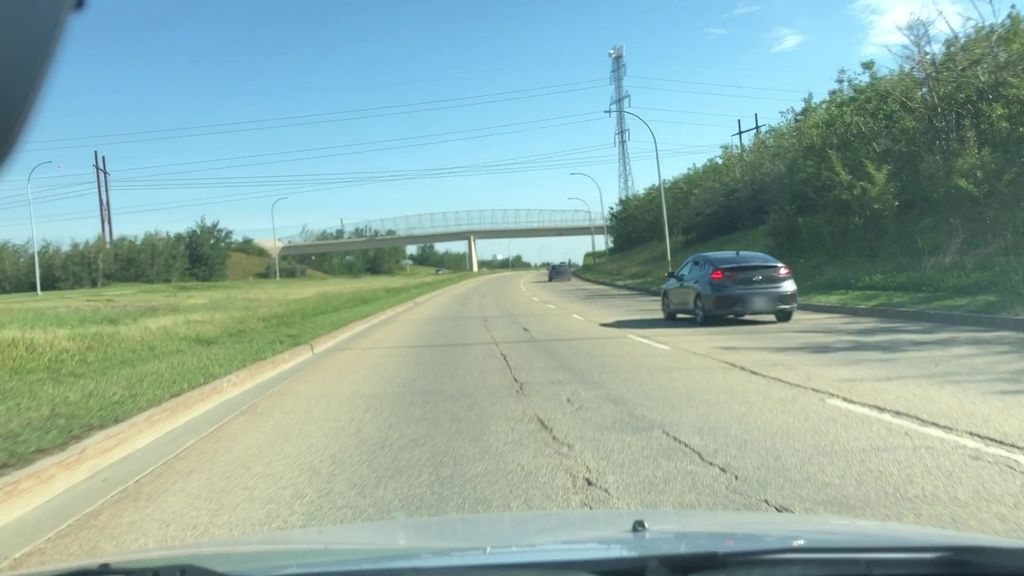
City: edmonton